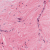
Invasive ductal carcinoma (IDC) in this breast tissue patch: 0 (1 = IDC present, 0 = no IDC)